Question: What section shown?
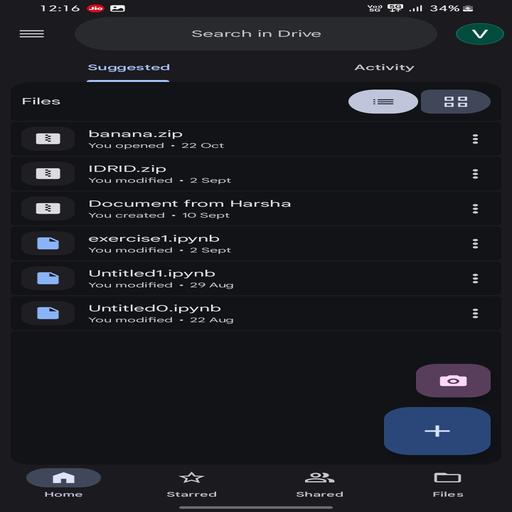
Answer: Suggested files